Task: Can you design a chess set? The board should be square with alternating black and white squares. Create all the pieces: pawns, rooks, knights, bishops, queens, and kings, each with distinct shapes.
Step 4448:
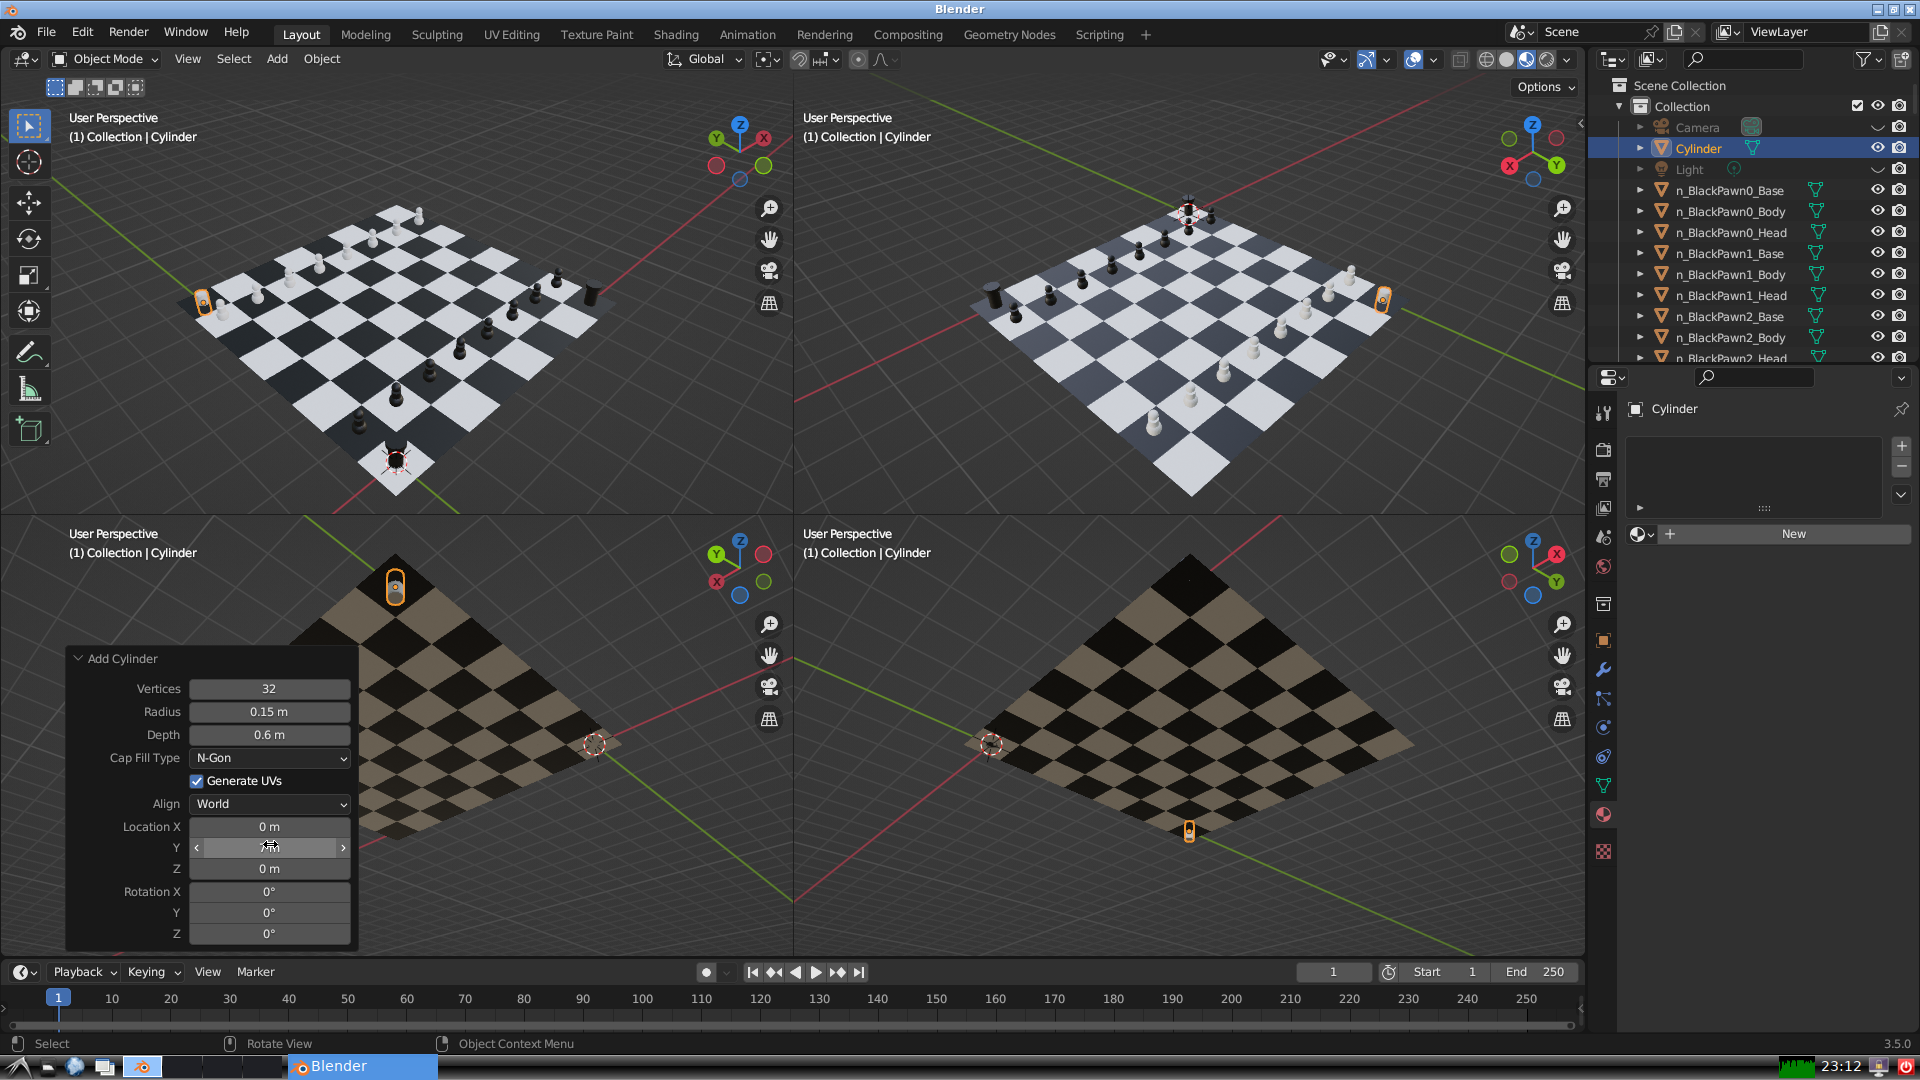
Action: {"mouse_move": [270, 868]}